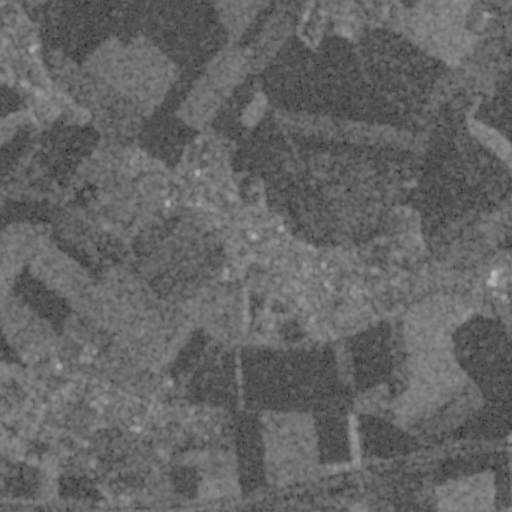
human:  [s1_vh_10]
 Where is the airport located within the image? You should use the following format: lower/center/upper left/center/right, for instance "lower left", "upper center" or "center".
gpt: The airport is located in the lower right of the image.
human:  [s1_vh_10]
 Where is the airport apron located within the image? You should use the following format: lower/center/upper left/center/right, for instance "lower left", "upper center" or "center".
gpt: The airport apron is located in the lower center of the image.
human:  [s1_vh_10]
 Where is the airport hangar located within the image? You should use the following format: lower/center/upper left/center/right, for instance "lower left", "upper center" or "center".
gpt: The airport hangar is located in the lower center of the image.
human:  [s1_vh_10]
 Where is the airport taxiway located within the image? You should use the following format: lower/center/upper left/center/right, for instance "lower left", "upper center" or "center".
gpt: The airport taxiway is located in the lower right of the image.
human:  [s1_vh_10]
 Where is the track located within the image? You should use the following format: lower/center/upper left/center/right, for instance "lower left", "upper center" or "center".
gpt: The track is located in the center of the image.
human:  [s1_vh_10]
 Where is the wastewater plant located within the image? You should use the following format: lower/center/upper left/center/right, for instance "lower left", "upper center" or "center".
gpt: The wastewater plant is located in the upper right of the image.
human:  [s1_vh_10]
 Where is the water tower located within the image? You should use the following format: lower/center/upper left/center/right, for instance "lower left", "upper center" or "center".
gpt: The water tower is located in the upper center of the image.
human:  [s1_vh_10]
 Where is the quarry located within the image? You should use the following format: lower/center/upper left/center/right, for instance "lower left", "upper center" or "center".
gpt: There is no quarry in the image.

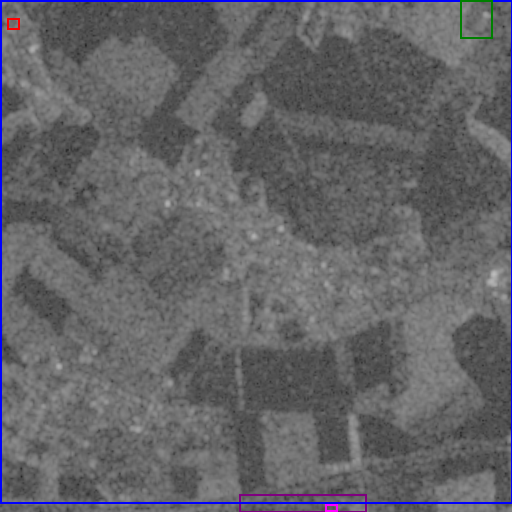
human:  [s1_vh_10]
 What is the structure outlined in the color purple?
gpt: The structure outlined in purple is an airport.
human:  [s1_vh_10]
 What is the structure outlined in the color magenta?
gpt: The structure outlined in magenta is an airport apron.
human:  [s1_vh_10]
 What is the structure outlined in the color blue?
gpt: The structure outlined in blue is a crop field.
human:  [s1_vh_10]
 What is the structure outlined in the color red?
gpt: The structure outlined in red is a park.
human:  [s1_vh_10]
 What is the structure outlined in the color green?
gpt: The structure outlined in green is a wastewater plant.
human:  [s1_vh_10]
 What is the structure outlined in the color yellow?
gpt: There is no yellow outline.